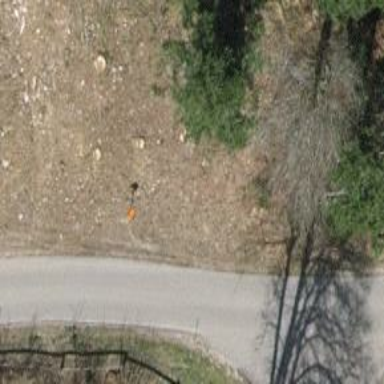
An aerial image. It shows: Pipeline marker.